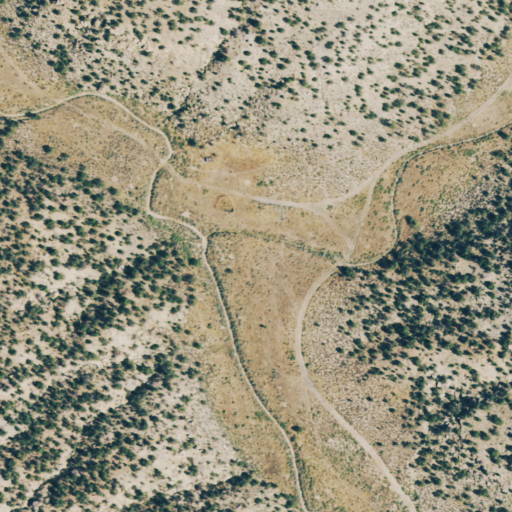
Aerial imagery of valley in Colorado named Rock Canyon containing shrub and evergreen forest